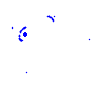
Particle: proton